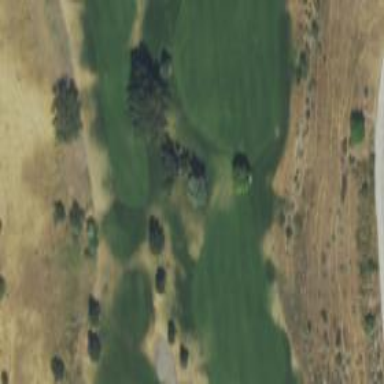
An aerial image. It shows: Grassland area characterized by golf fairways with natural grass.